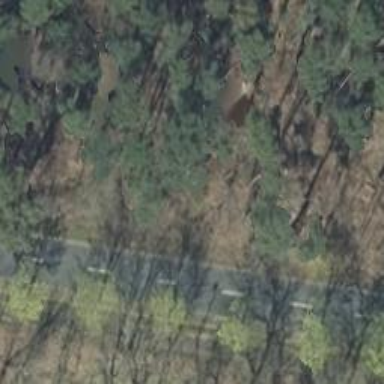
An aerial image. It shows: Row of deciduous broadleaved trees.